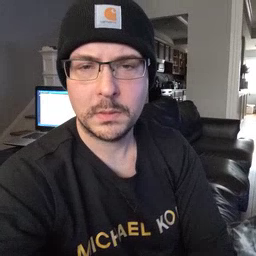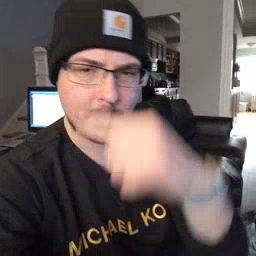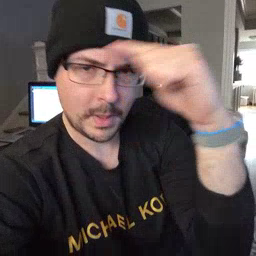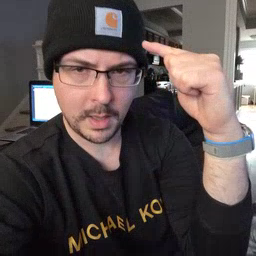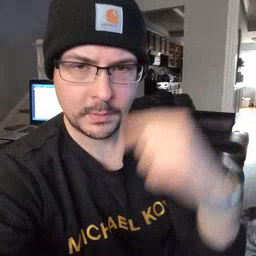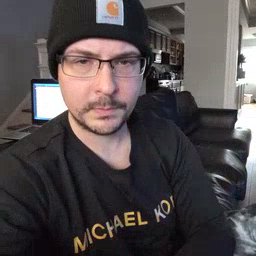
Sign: black